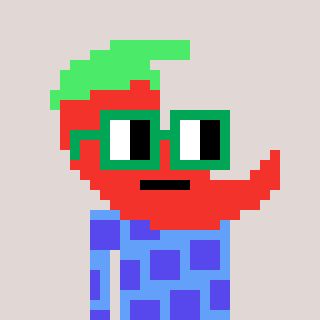
a pixel art character with square green glasses, a chilli-shaped head and a blue-colored body on a warm background